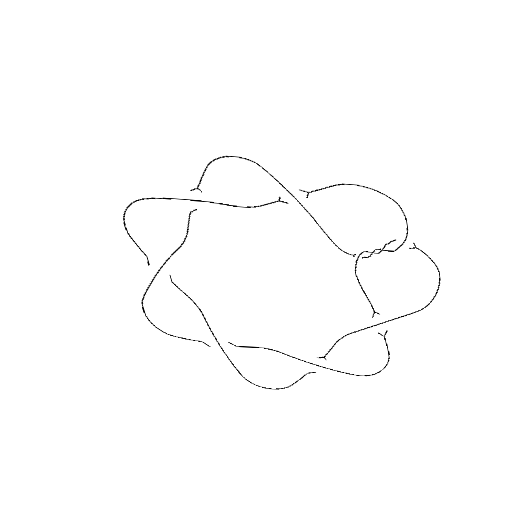
Crossing number: 10